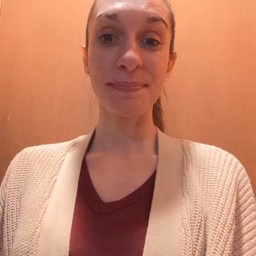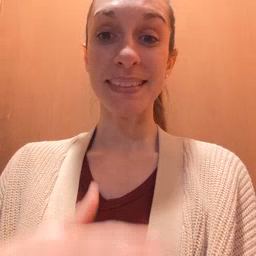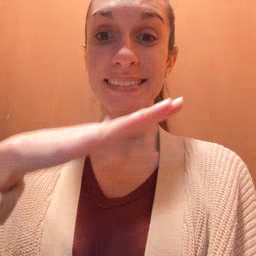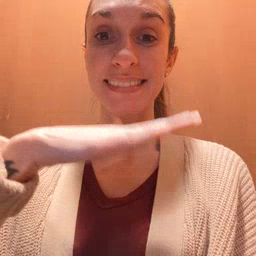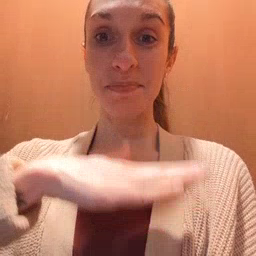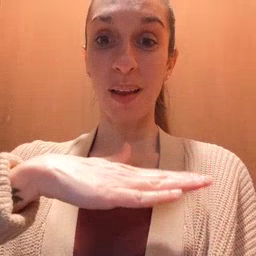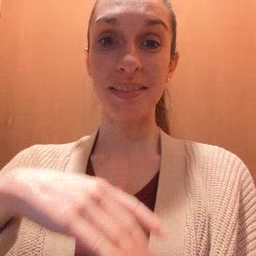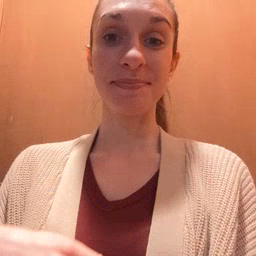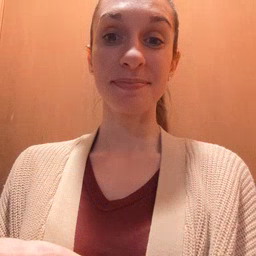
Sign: table